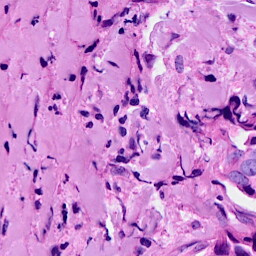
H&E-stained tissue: Breast